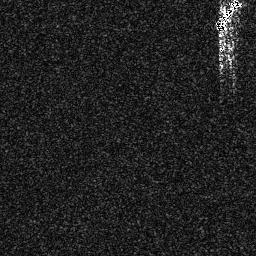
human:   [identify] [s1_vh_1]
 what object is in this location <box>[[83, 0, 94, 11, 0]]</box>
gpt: <ref>1 medium ship at the top right</ref>